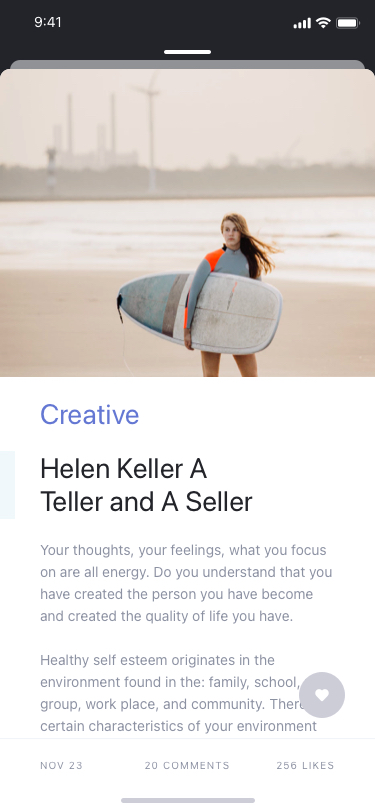
Text in this UI design:
Your thoughts, your feelings, what you focus on are all energy. Do you understand that you have created the person you have become and created the quality of life you have.

Healthy self esteem originates in the environment found in the: family, school, peer group, work place, and community. There are certain characteristics of your environment that need to be present in order for self esteem to be fostered and grow.
Helen Keller A Teller and A Seller
Creative
Nov 23
20 Comments
256 Likes